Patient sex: M
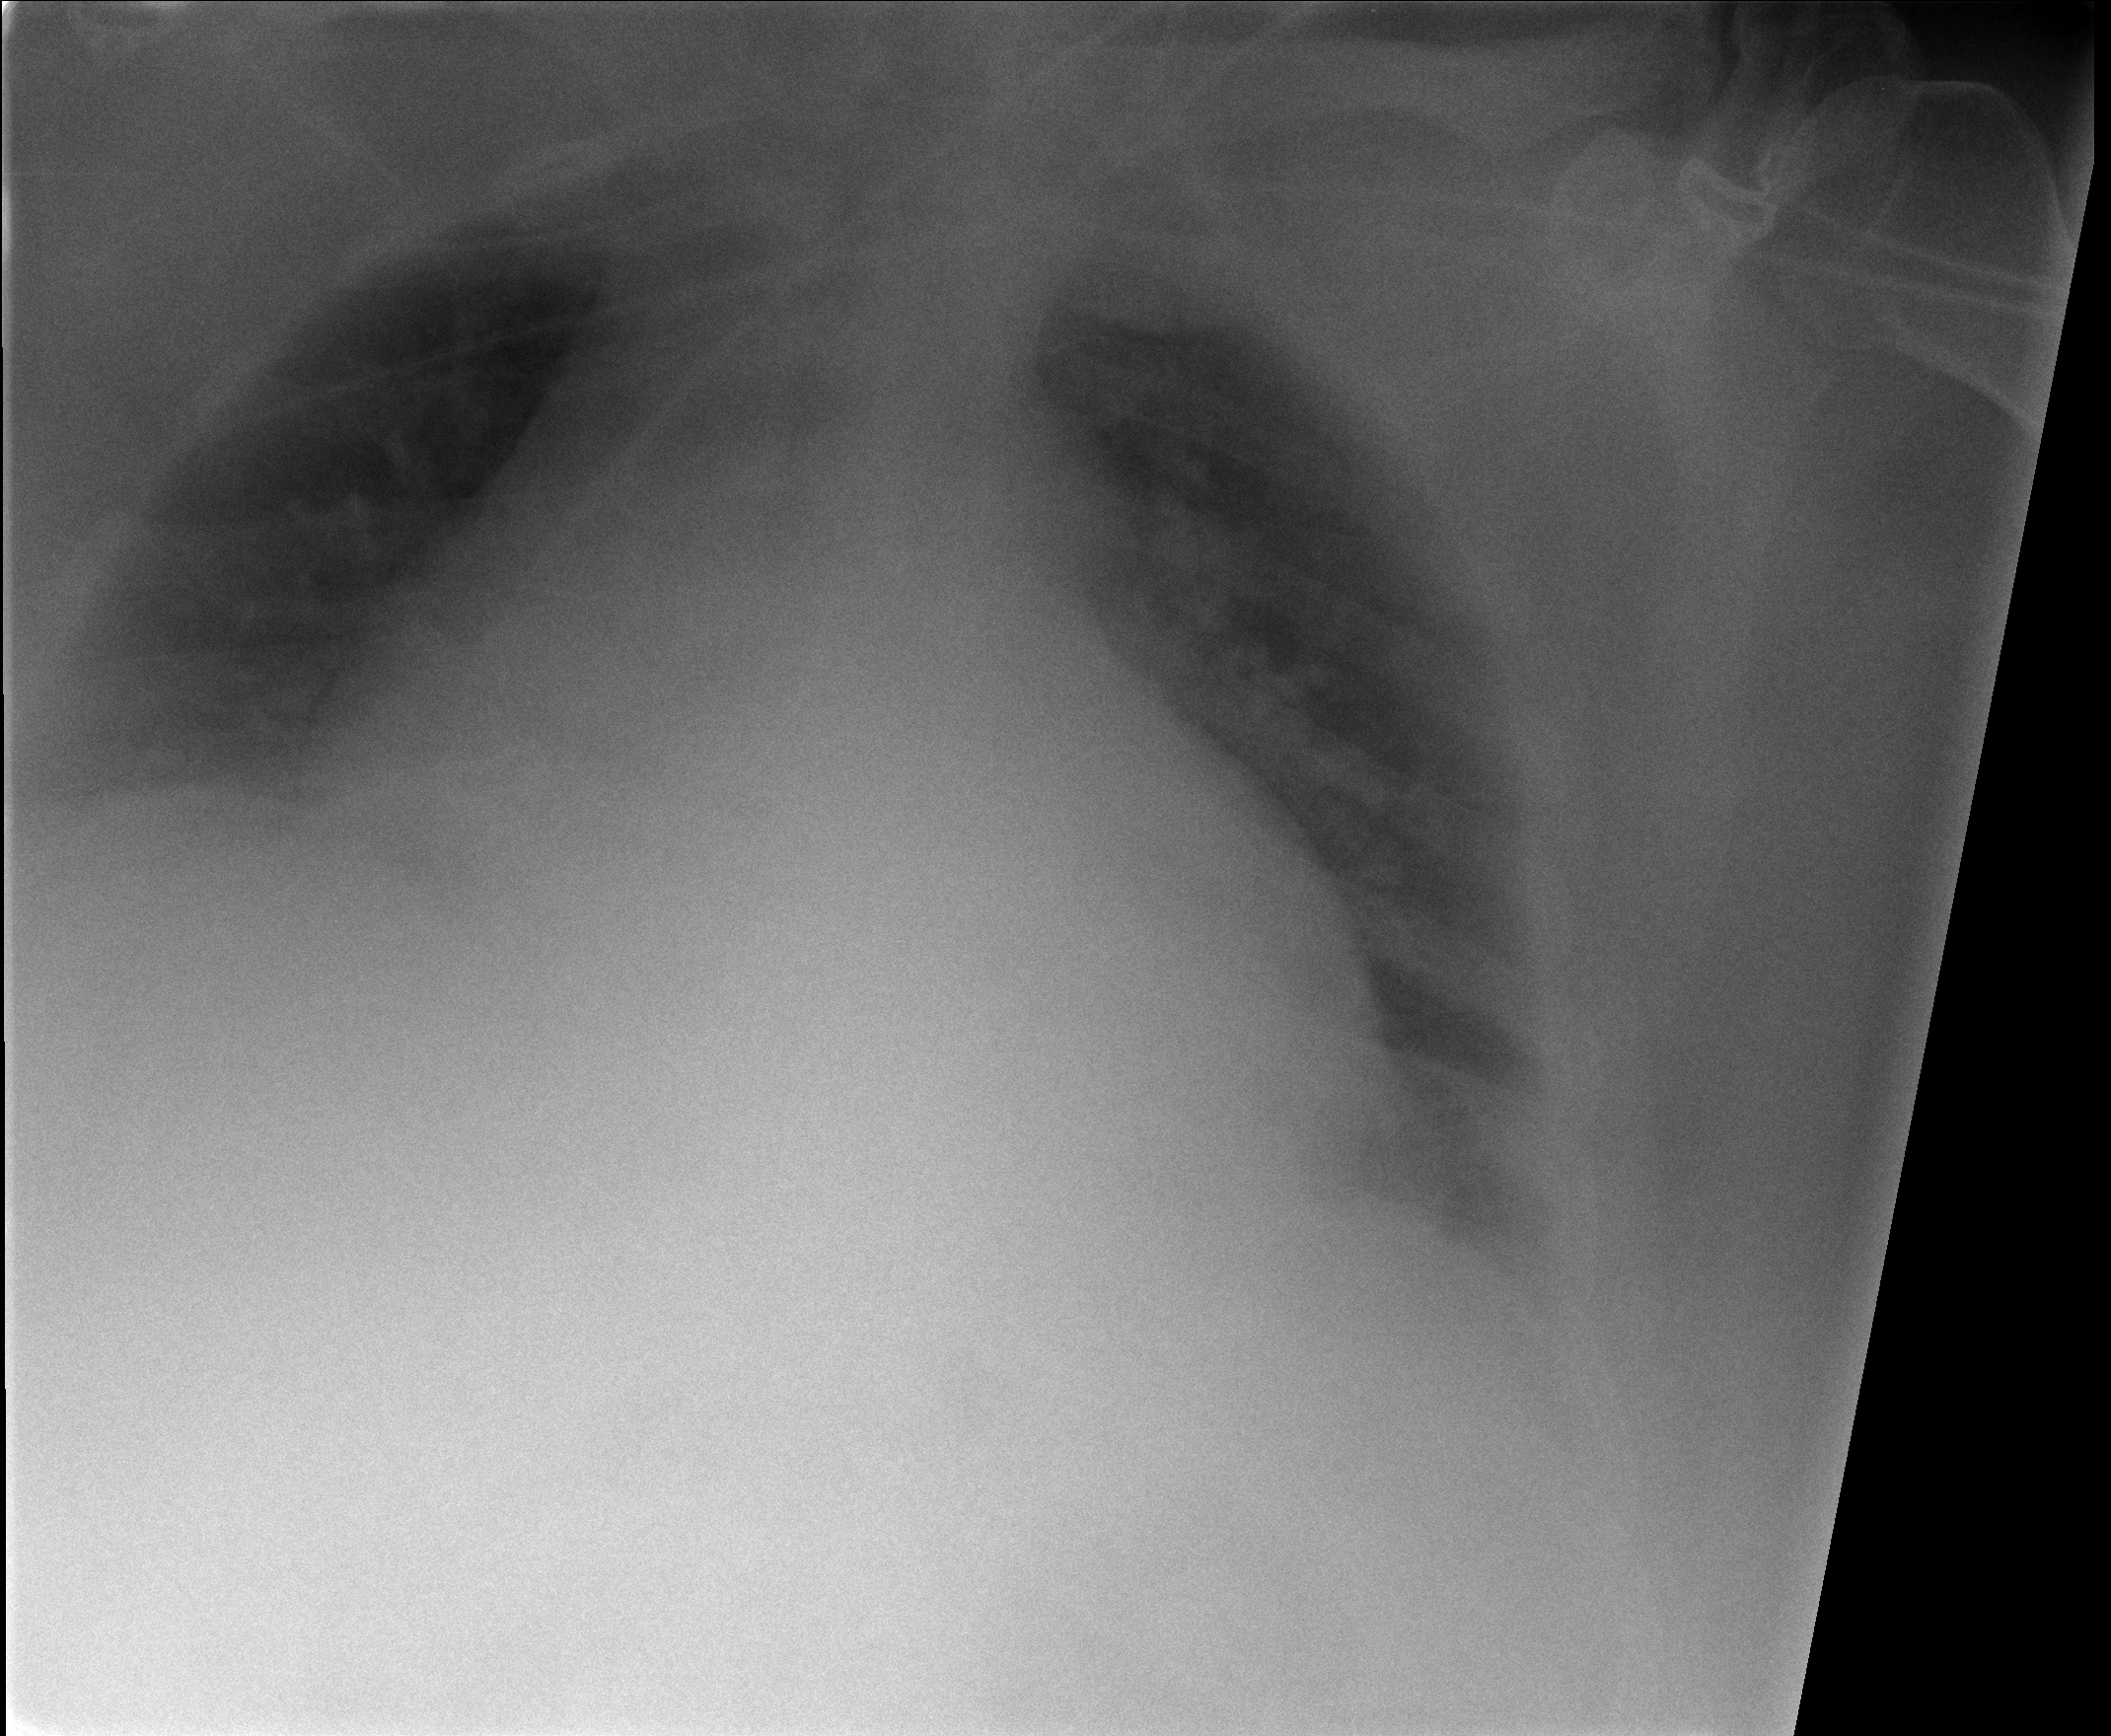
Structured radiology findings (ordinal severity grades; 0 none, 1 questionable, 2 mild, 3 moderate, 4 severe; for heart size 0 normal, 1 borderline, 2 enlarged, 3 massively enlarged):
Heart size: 3
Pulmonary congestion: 3
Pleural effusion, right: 2
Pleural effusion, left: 0
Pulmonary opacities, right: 0
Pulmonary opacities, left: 0
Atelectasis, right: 2
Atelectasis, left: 2